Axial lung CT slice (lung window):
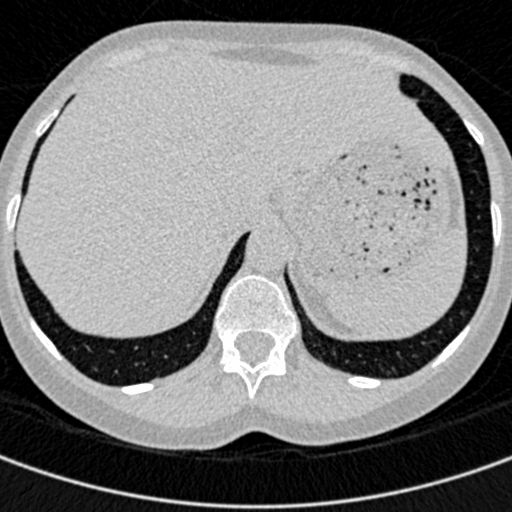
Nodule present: no